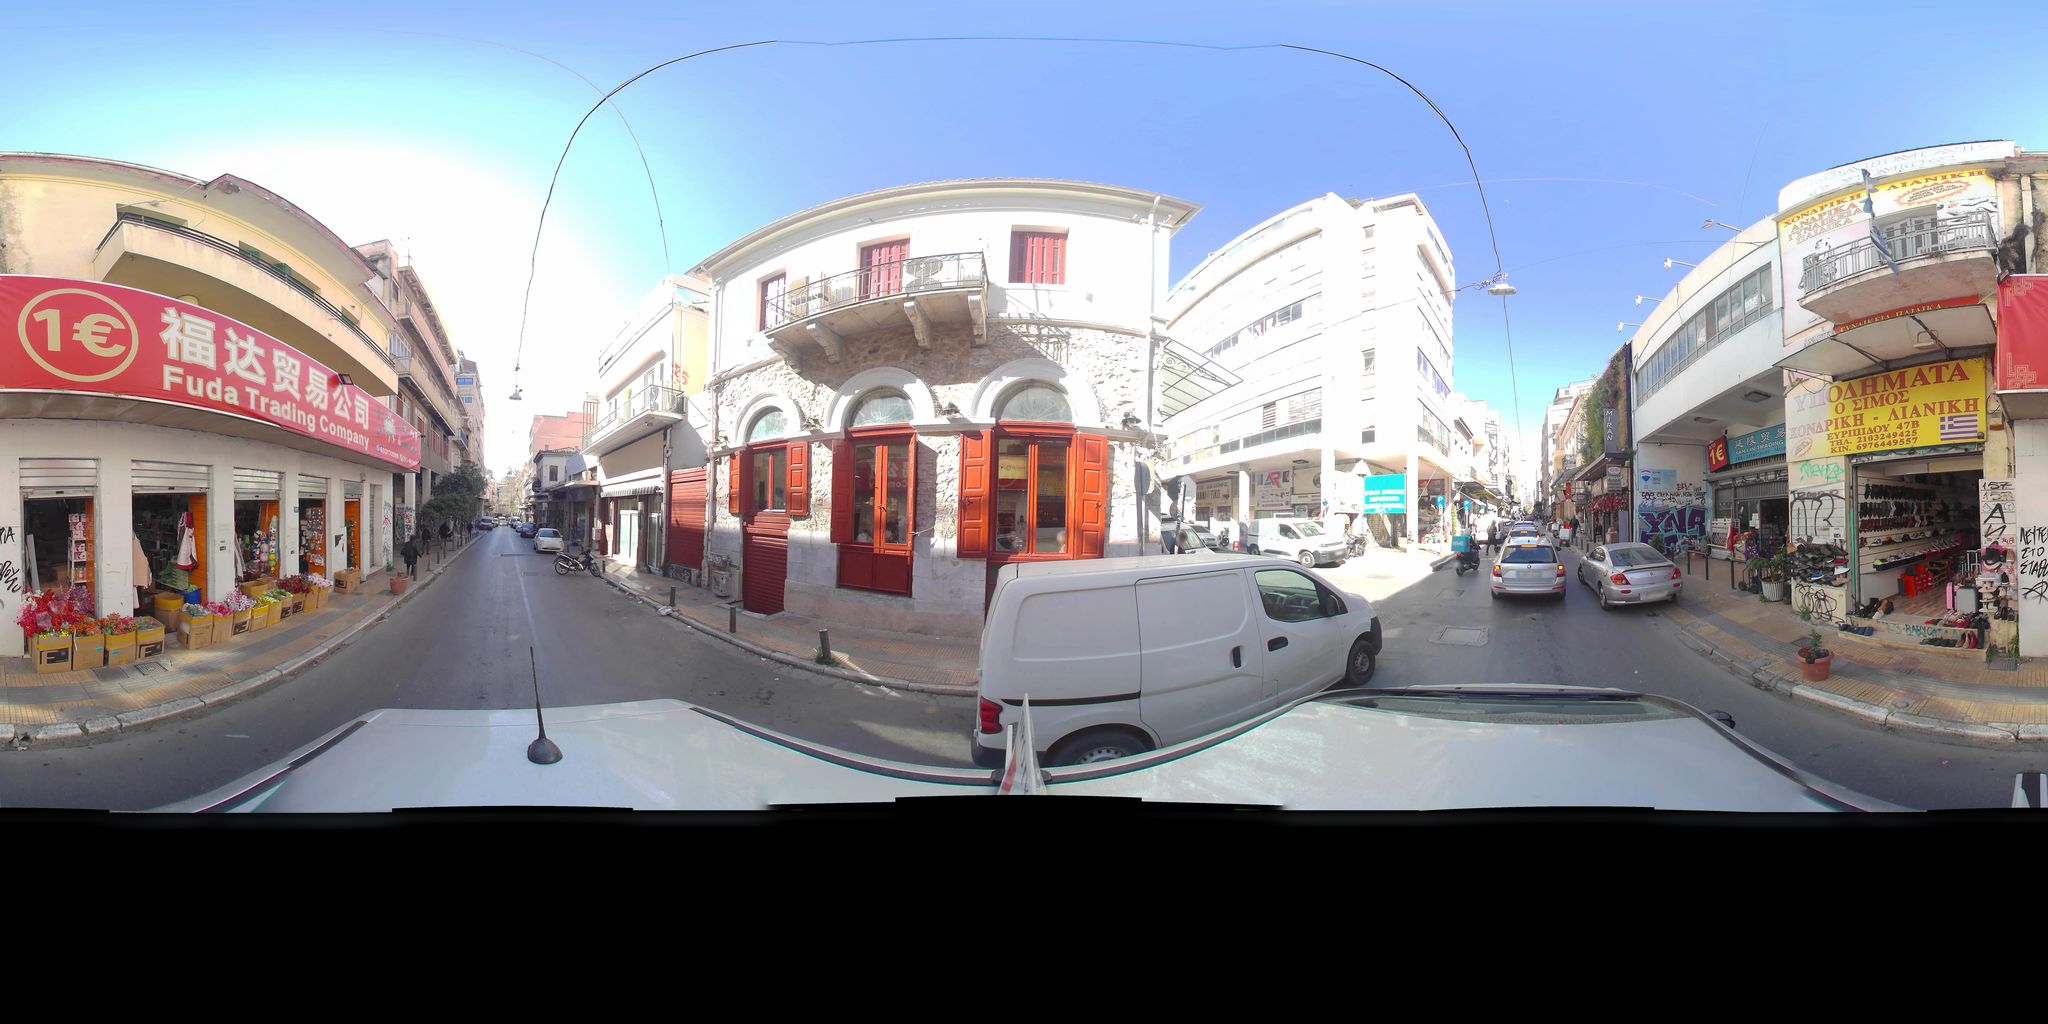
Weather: snowy
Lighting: day
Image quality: good
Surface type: driving surface
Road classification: footway
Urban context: urban centre
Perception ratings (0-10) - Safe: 2.41, Lively: 7.9, Beautiful: 5.58, Boring: 1.58, Depressing: 5.24, Wealthy: 2.23